Question: I am trying to figure out how to use jQuery to store an array inside of an HTML element for later use.
When I access my element later on and print out the attribute's value of the element I get:
'[object Object]'
How do I parse this back into an array so I can access it?
In one of my files I have this:
'''
$("#logInName").attr("assessments", assessments);
'''
Then inside of one of my iFrames:
'''
function getAssessments() {
var assess = $("#logInName", window.parent.document).attr("assessments");
console.log(assess.toArray());
}
'''
Once again, the output is: '[object Object]'
Does anybody know how to fix this?
Here is what the array looks like before it's inserted into the element:

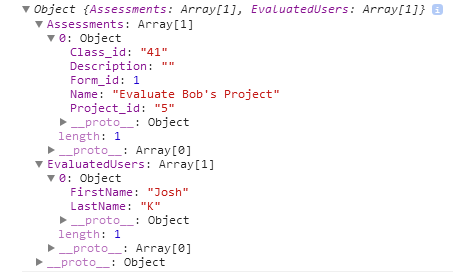
Answer: You can use JSON (a.k.a. ) to convert between plain objects and strings:
'''
$("#logInName").attr("data-assessments", JSON.stringify(assessments));
'''
and then retrieve it as:
'''
var assessments = JSON.parse($("#logInName").attr("data-assessments"));
'''
(it will also work with '"assessments"', but including the 'data-' prefix is convention to ensure forward-compatibility in future HTML versions)